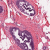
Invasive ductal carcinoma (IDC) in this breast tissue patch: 1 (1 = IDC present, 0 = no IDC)